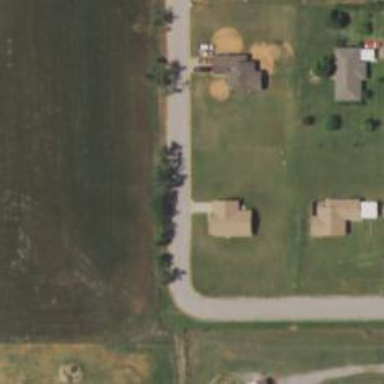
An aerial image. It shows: Driveway.